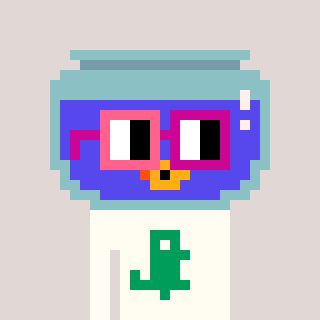
a pixel art character with square pink and red glasses, a goldfish-shaped head and a grayscale-colored body on a warm background